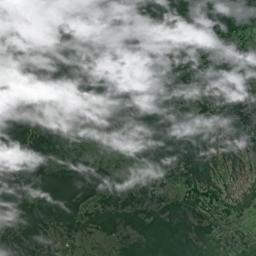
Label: cloud